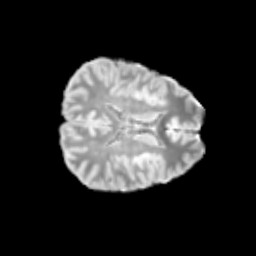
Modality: T2w
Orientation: axial
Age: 11
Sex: male
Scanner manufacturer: siemens
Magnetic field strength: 3 T
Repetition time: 3.8 s
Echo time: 0.07 s